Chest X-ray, AP view. Patient: 31 years old, sex F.
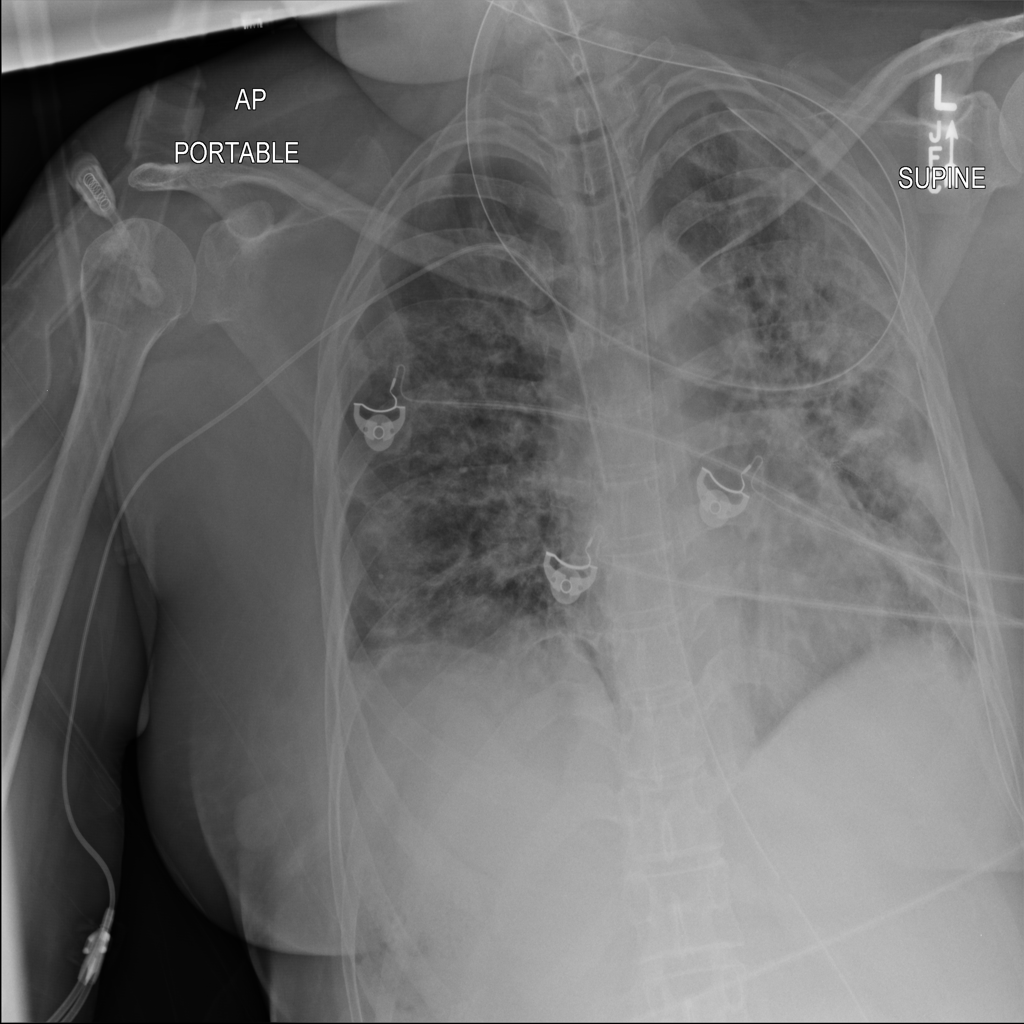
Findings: Infiltration